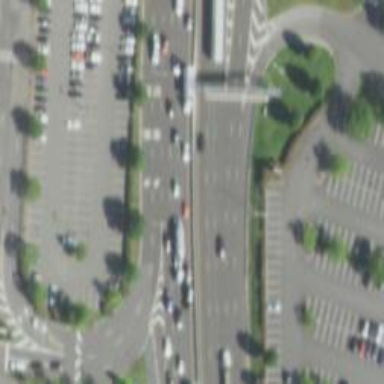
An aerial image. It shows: Motorway junction.